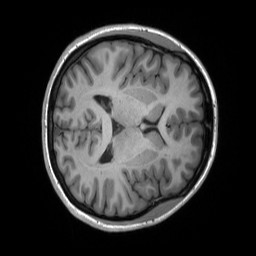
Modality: T1w
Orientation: axial
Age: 23
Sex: female
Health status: ill
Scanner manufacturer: siemens
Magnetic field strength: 3 T
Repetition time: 2.3 s
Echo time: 0.00232 s